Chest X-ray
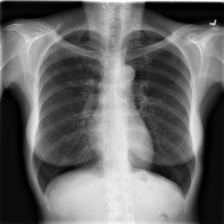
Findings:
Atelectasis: negative
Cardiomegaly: negative
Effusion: negative
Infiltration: positive
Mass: negative
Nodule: negative
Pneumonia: negative
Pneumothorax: negative
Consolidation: negative
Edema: negative
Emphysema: negative
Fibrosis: negative
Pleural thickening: negative
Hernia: negative